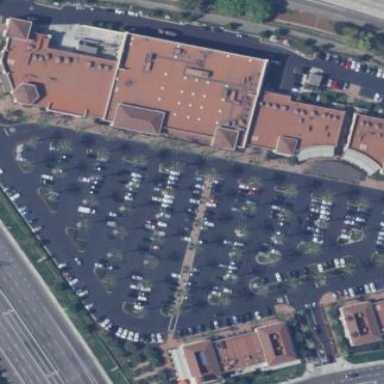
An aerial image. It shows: Retail area.